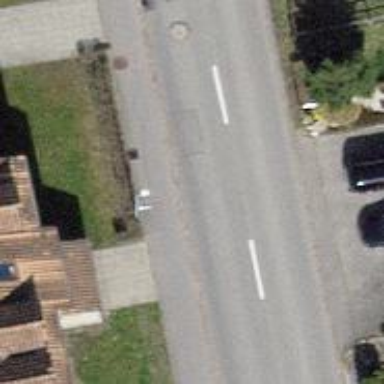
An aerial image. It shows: Bus stop with platform for public transport.